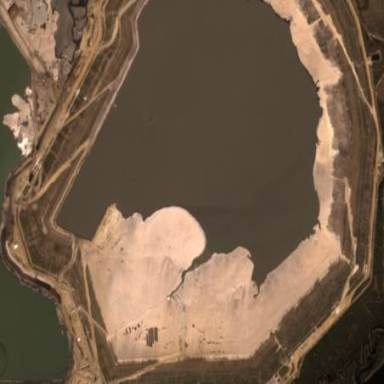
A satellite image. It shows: Tailings reservoir.